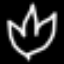
Label: leaf